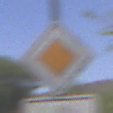
Verkehrszeichen: Vorfahrtsstrasse
Zusatzzeichen unten: VerlaufVorfahrtsstrasse9
Umgebung: Outdoor, RoadRail
Tageszeit: Midday
Wetter: Clear
Licht: Natural
Jahreszeit: NotSpecified
Kontrast: HighContrast